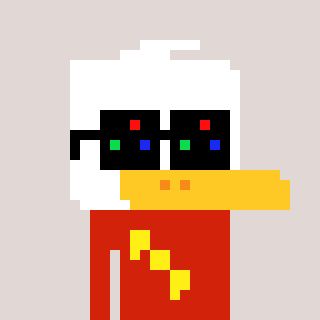
a pixel art character with square black sunglasses, a duck-shaped head and a red-colored body on a warm background